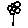
Label: flower